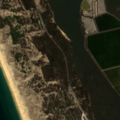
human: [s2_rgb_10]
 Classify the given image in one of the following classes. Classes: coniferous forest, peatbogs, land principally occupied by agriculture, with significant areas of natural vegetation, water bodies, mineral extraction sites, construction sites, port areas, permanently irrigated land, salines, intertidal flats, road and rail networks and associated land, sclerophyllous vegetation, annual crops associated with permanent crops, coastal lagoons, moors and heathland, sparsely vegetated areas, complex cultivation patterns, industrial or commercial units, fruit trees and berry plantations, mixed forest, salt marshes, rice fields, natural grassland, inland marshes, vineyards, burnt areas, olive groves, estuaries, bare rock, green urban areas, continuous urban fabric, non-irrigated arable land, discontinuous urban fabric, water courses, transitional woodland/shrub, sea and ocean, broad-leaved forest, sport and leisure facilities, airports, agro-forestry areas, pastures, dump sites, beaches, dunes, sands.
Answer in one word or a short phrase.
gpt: rice fields, transitional woodland/shrub, beaches, dunes, sands, salt marshes, estuaries, sea and ocean